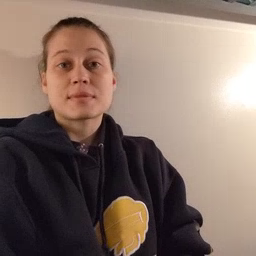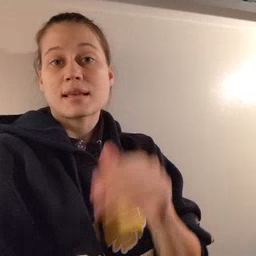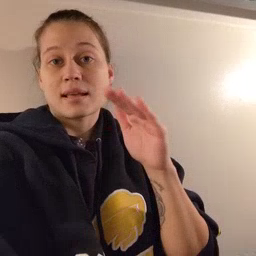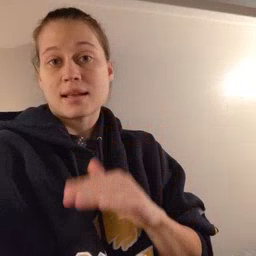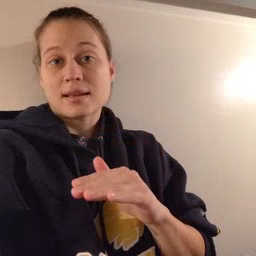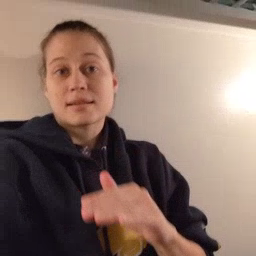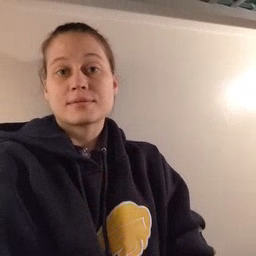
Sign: on